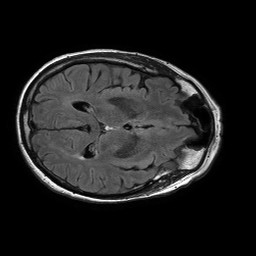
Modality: FLAIR
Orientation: axial
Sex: female
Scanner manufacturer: philips
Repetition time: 11 s
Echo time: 0.125 s